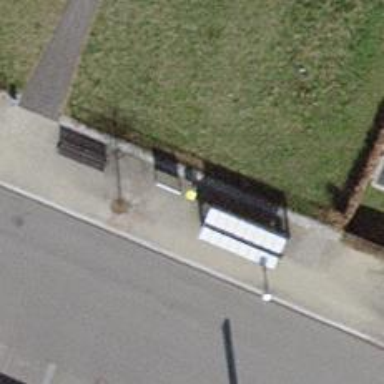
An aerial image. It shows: Post box.